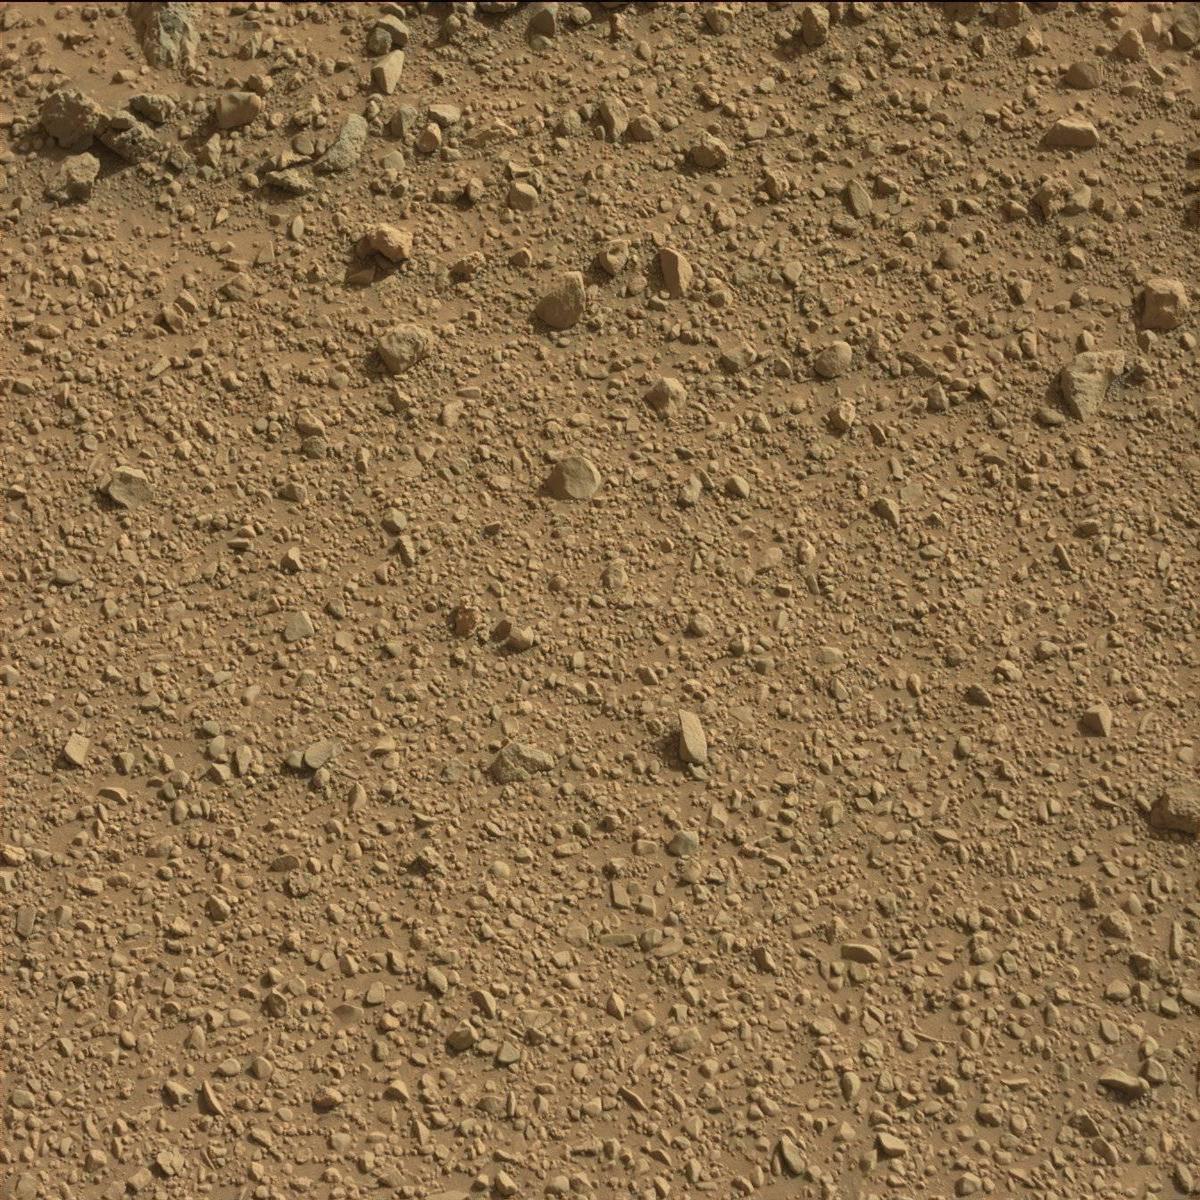
Terrain classes present: Bedrock, Rock, Sand / Soil